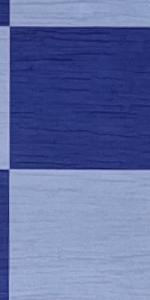
Label: Empty